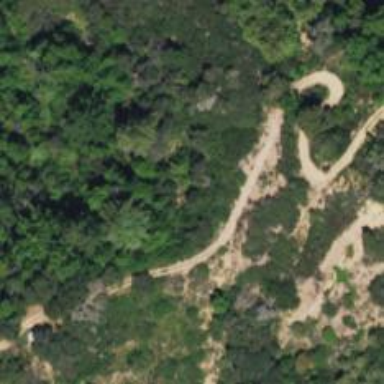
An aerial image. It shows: Driveway track with hiking path. The track surface is of grade2 quality.